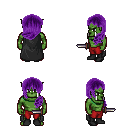
a pixel art fantasy rpg character, male body template, orc, green skin, black cape, red pants, purple left-swept hairstyle, black shoes, dagger, four views (front, back, left, right), 2x2 character sprite sheet, small pixel art, hard edges, no anti-aliasing